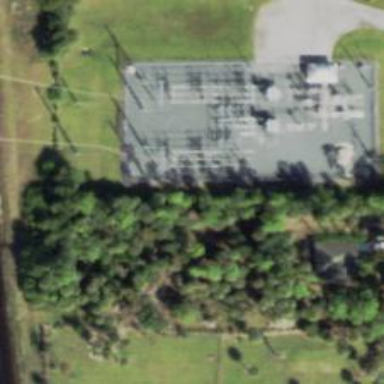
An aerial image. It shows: Switch used for power control.